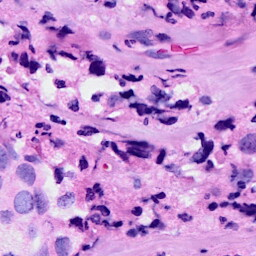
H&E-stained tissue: Breast